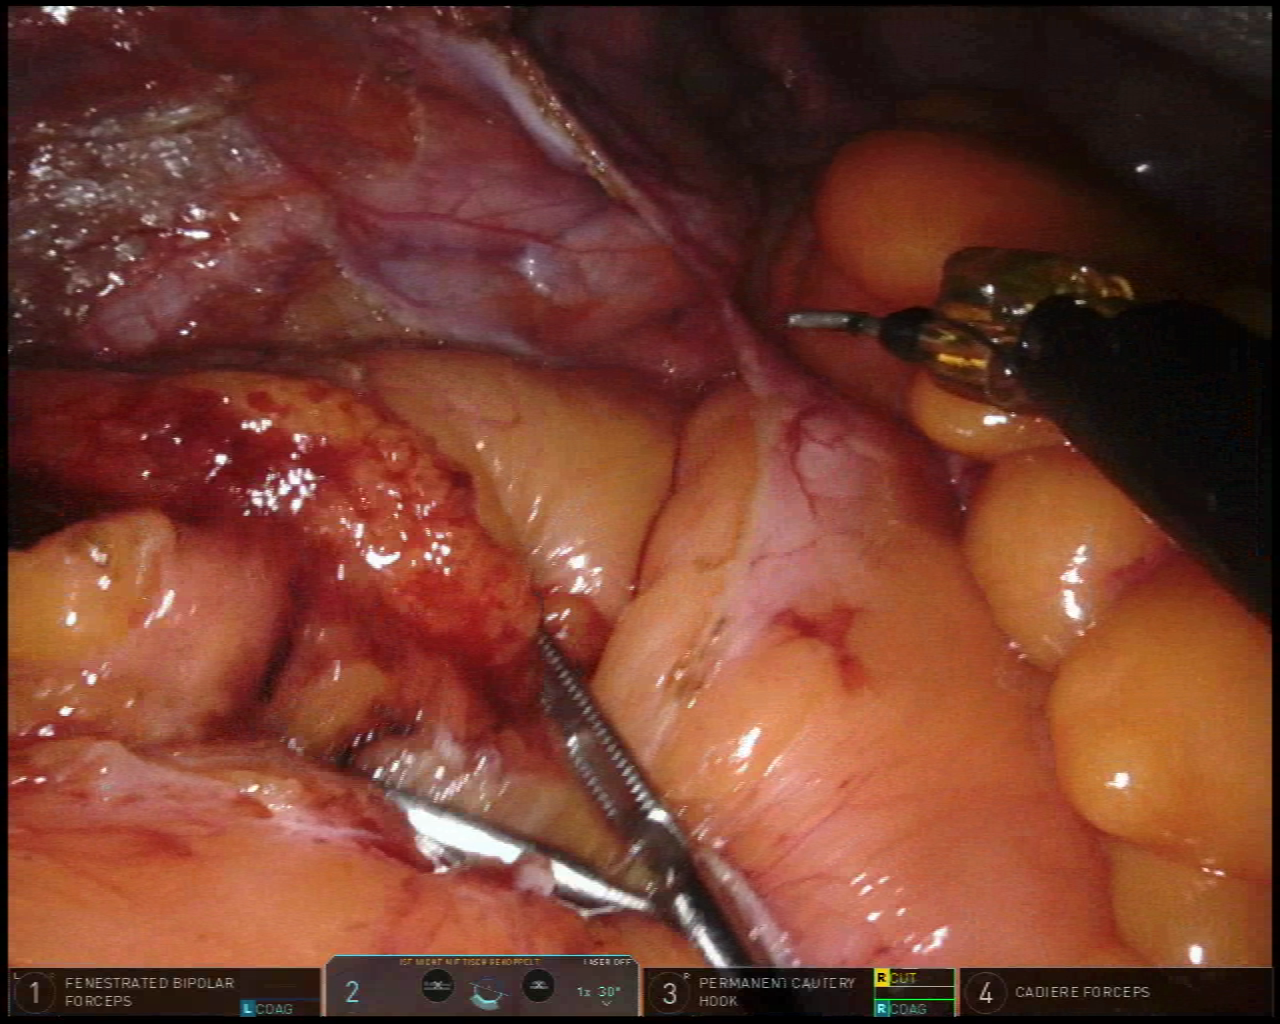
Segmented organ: ureter
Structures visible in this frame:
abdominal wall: yes
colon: yes
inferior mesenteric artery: no
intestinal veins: no
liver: no
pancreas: no
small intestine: no
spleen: no
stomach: no
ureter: yes
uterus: no
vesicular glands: no